Interaction volume radius: 5 \u00c5
Interaction volume height: 15 \u00c5
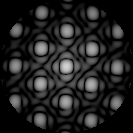
Disorder parameter: 0.132